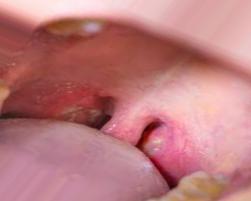
Condition: Mouth Ulcer